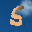
Label: 5